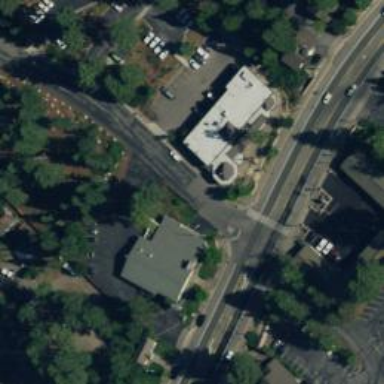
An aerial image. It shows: Primary highway with asphalt surface and separate sidewalk.